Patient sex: M
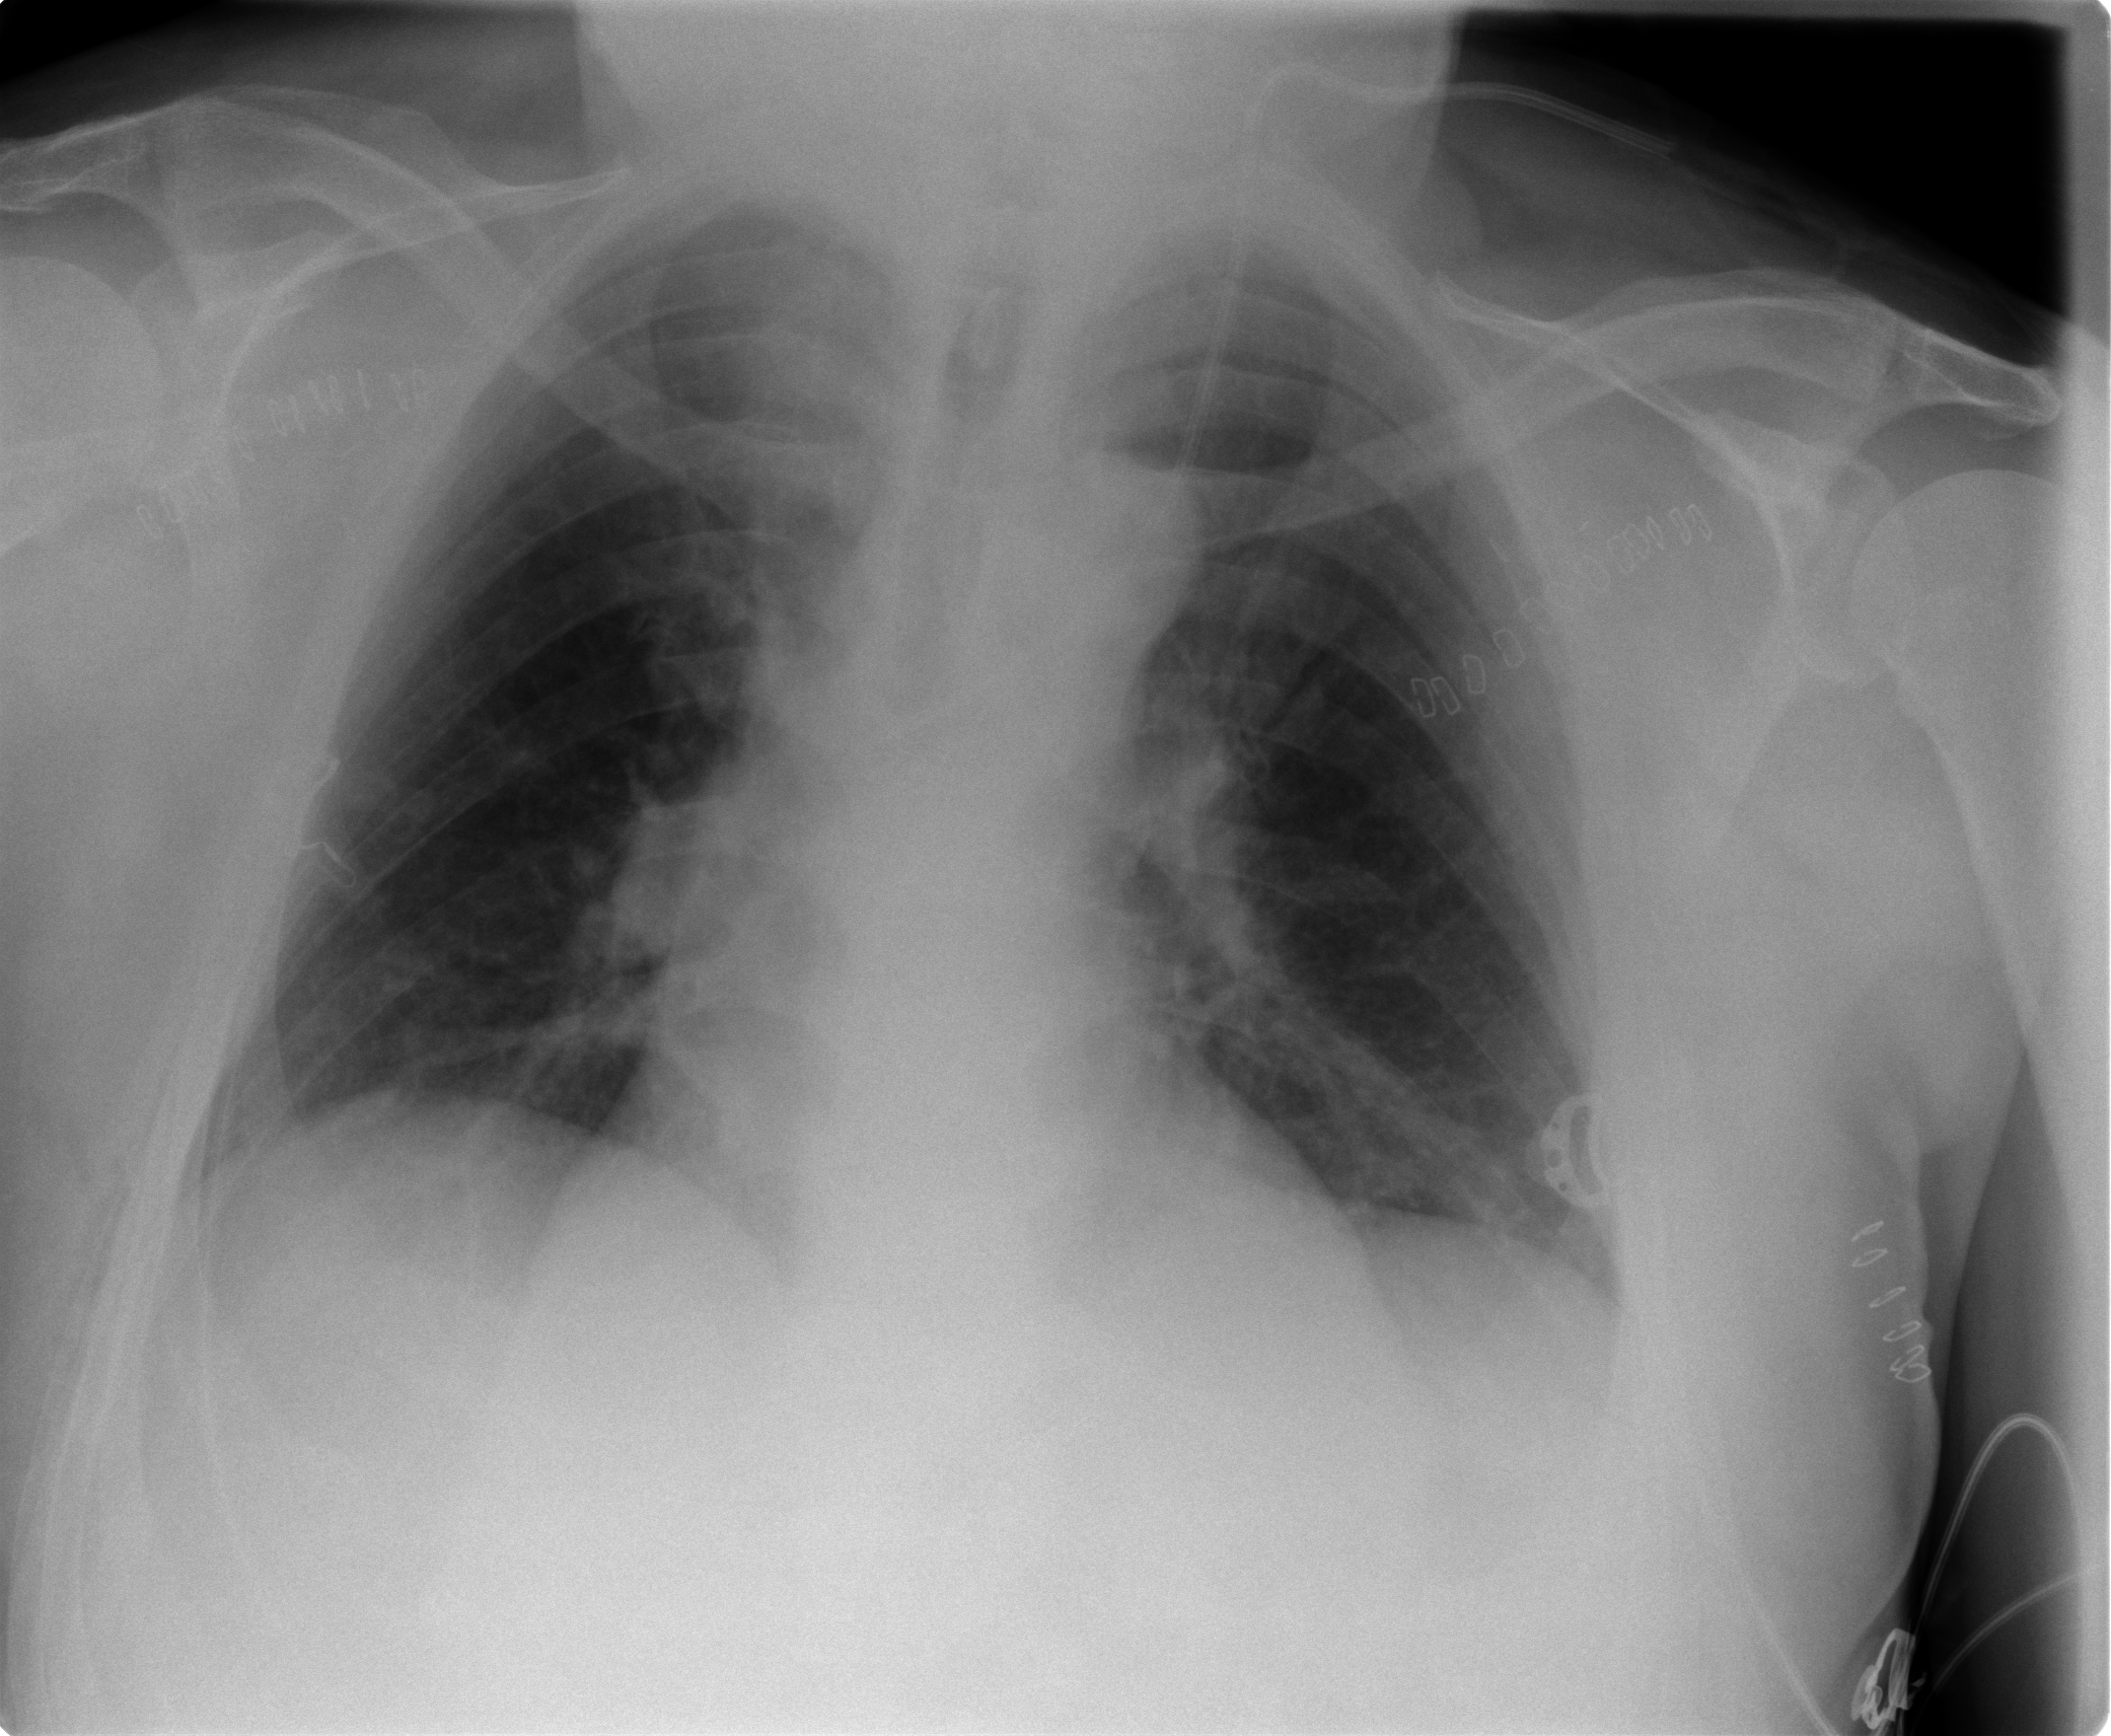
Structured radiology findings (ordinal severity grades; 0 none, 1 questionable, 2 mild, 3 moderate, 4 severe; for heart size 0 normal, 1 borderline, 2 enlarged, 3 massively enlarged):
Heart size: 0
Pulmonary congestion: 0
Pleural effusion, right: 0
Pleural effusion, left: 0
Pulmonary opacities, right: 0
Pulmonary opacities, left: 0
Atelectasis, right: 2
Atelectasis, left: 2